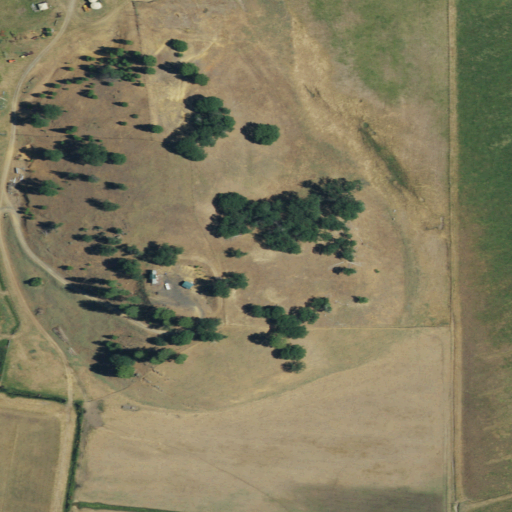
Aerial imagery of mountain in California named Tankusim Hill containing shrub, herbaceous wetlands, pasture, grassland, and open development